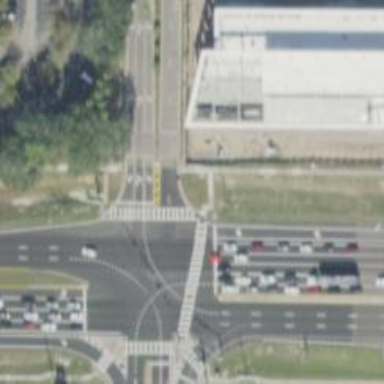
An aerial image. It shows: Zebra crossing on the road.